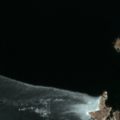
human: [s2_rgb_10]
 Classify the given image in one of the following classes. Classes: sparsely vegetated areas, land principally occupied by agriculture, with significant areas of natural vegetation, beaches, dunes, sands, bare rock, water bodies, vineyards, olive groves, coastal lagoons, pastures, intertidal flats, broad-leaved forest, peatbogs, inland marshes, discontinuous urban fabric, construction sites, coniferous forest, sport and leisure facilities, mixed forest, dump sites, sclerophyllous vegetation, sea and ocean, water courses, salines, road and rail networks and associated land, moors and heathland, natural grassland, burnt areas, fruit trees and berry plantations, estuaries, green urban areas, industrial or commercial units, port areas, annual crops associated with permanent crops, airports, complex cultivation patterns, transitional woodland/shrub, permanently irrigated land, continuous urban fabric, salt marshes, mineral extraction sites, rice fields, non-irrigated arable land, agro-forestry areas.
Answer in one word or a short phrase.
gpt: sea and ocean